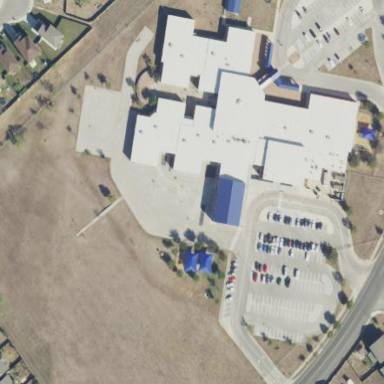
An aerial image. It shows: School.